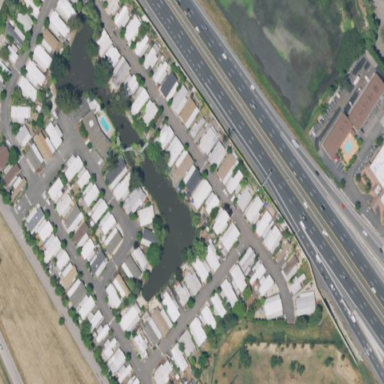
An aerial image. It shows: Residential area designated as trailer park.